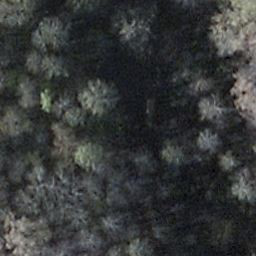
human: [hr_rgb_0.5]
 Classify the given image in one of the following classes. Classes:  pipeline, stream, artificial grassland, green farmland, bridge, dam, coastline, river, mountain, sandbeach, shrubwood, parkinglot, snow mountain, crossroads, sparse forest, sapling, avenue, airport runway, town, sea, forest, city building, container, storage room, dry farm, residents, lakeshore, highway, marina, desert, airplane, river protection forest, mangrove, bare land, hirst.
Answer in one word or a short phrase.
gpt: shrubwood